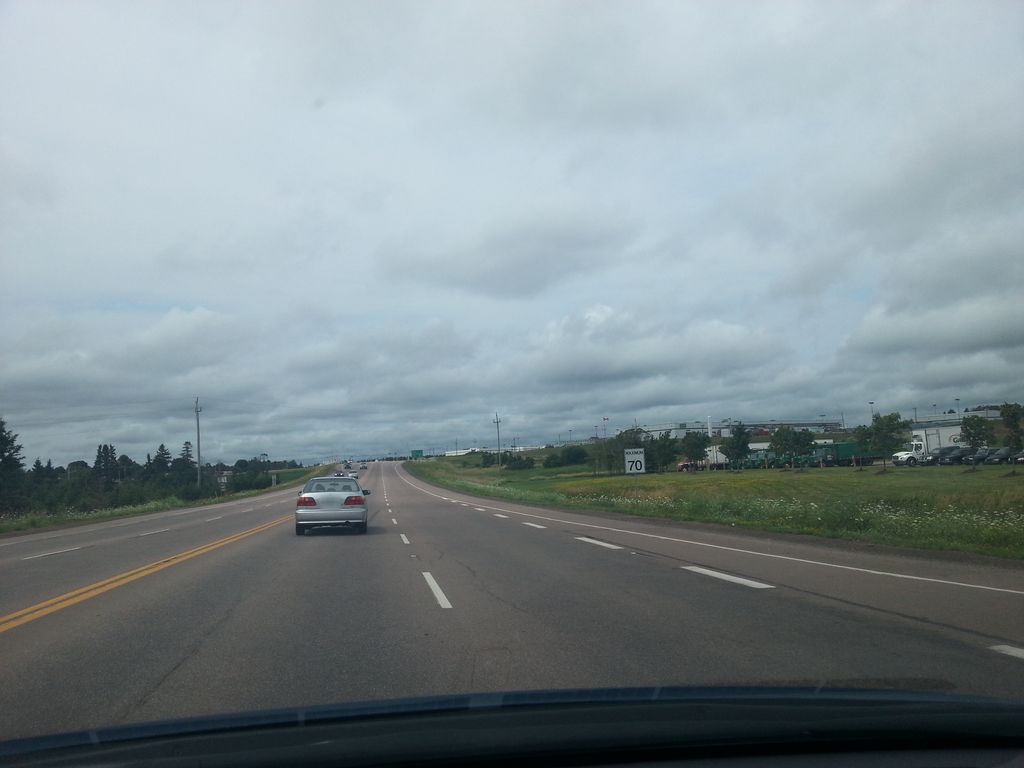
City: charlottetown